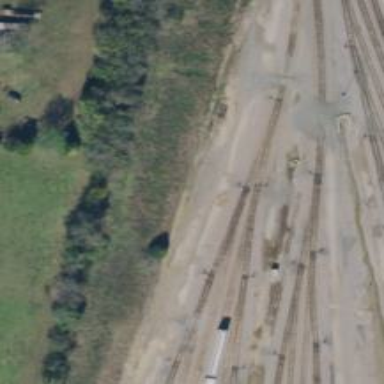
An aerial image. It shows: Railway yard used for servicing trains.